Question: I'm pretty new to Android Development and spent all day looking into issues with my ListAdapter, but couldn't find any answers that helped me solve my problem.
I Have a JSON NewsString parsed from an URL and need to load the Thumbnail into the ListView.
I tried to Load it via Imageloader (<URL>.
I Have the permissions in the Manifest:
'''
<uses-permission android:name="android.permission.WRITE_EXTERNAL_STORAGE" />
<uses-permission android:name="android.permission.INTERNET" />
'''
And the JsonObject is parsed in an AsyncTask where I try to load the image from Url.
'''
try {
String url = e.getString("imageThumb");
Bitmap bmp = new DirectLoader().download(url);
Drawable d = new BitmapDrawable(null,bmp);
Log.d("getBitmap", d.toString());
row.put("thumb", d);
}catch (Exception e5) {
Log.e("IMG", "Failed to load Thumbnail From URL: "+e5.toString());
Drawable d = MainActivity.hweb_icon;
row.put("thumb", d);
}
'''
but I always get the Same Error Message:

I tried several tutorials and other stuff, but it never worked out for me.
The URL is correct and does not need any encoding.
My previous approach looked like this :
'''
try {
String url = e.getString("imageThumb");
InputStream in = new java.net.URL(url).openStream();
Bitmap bmp = BitmapFactory.decodeStream(in);
Drawable d = new BitmapDrawable(null,bmp);
row.put("thumb", d);
}catch (Exception e5) {
// handle it
Log.e("IMG", "Failed to load Thumbnail From URL : "+e5.toString());
}
'''
Sorry if this question was already answered, but I found many solutions and tried them, but none of them helped me out.
Thx
pwittke
I created a new Testproject and the code below worked fine, so I started to deactivate every part that uses drawables somehow and turned out, that the SimpleAdapter cant load images that way... It can only load images from the resurces and not from an url... thx for your script britzl, it works fine, now I need to find a way to change my adapter for the images...
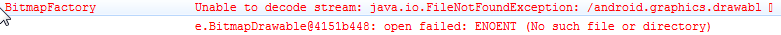
Answer: There are many ways to load a Bitmap from a URL. If you want to roll your own you can try something like:
'''
public Bitmap loadImage(String url) {
DefaultHttpClient client = new DefaultHttpClient();
Bitmap bitmap = null;
try {
HttpResponse response = client.execute(new HttpGet(url));
HttpEntity entity = response.getEntity();
if(entity != null) {
InputStream in = entity.getContent();
bitmap = BitmapFactory.decodeStream(in);
}
}
catch (Exception e) {
}
return bitmap;
}
'''
There's some things to consider, for instance if you run into Skia decoder errors you may have to wrap the stream. <URL>
I would however recommend that you take a look at existing libraries. The up and coming <URL> library from Square is probably your best bet. Example:
'''
Picasso.with(context).load("http://i.imgur.com/DvpvklR.png").into(imageView);
'''